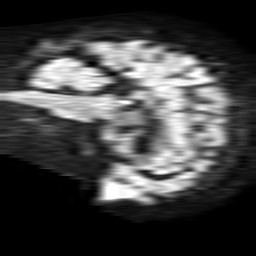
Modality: TRACE
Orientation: sagittal
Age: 50
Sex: male
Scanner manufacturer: philips
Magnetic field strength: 1.5 T
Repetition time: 4.6 s
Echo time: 0.08631 s